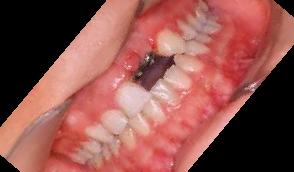
Condition: hypodontia